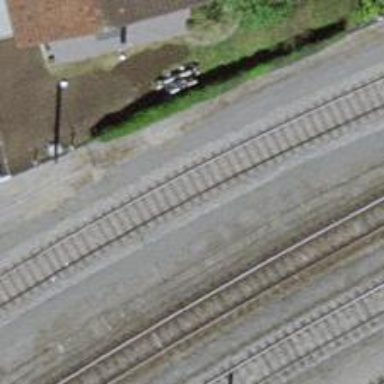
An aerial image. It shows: Railway track with electrified contact lines. This is siding track.